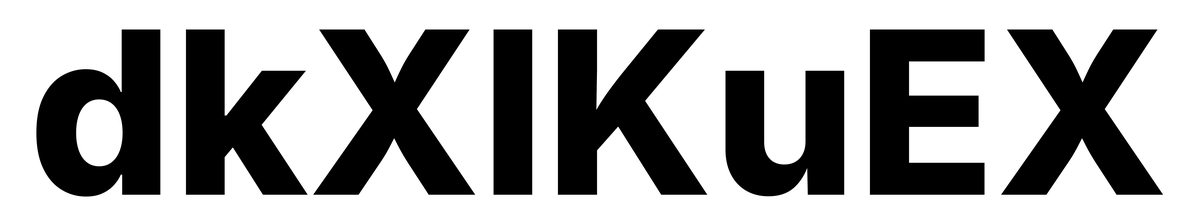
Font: Inter_ExtraBold